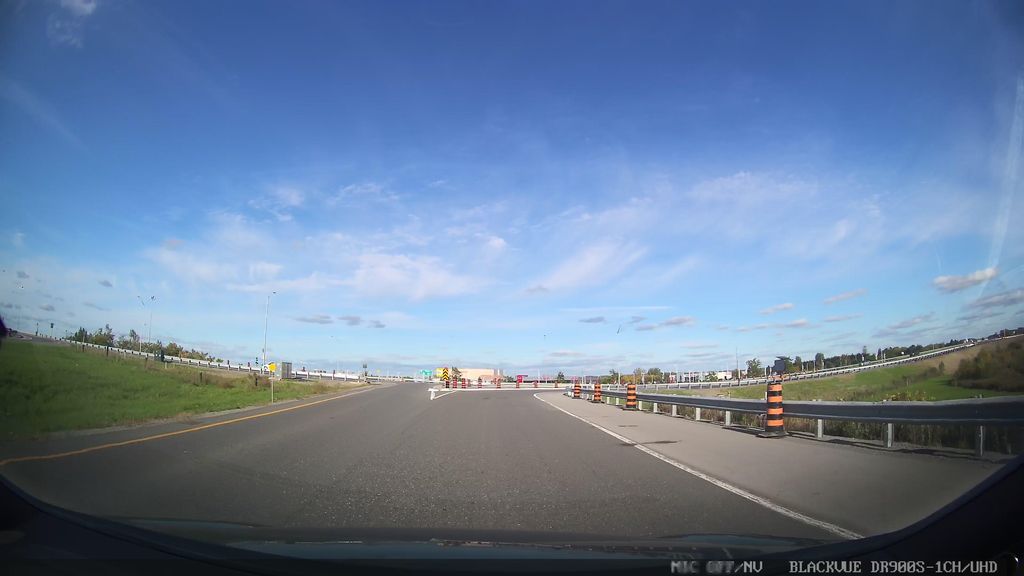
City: ottawa-gatineau